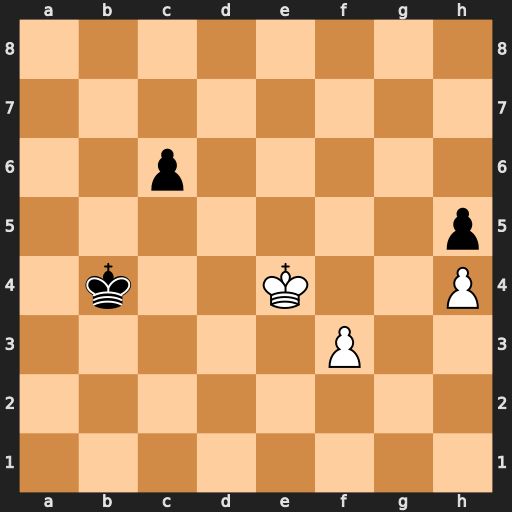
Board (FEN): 8/8/2p5/7p/1k2K2P/5P2/8/8
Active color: w
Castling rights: -
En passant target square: -
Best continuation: f4 c5 f5 Kb3 f6 c4 f7